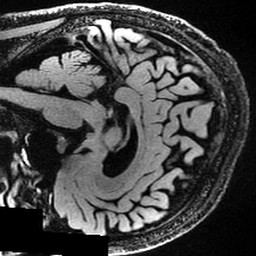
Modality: FLAIR
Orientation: sagittal
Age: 35
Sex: male
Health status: healthy
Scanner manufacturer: ge
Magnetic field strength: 3 T
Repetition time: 5 s
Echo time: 0.09047 s